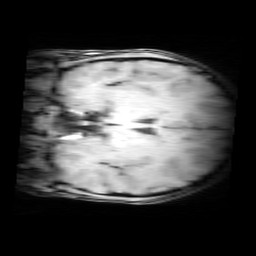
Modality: MP2RAGE
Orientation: coronal
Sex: female
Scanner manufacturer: siemens
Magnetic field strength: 3 T
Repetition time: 5 s
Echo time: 0.00368 s